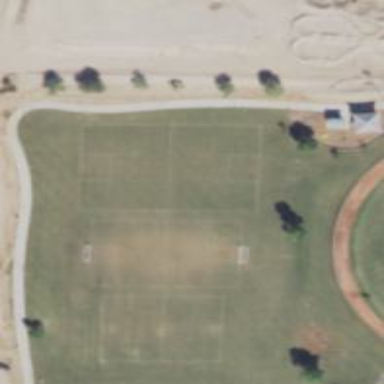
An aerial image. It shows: Soccer pitch for outdoor sports and leisure activities.